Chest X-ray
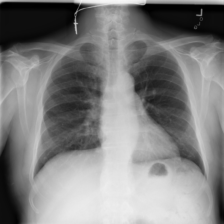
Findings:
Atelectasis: negative
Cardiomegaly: negative
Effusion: negative
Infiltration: negative
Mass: negative
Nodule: negative
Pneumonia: negative
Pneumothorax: negative
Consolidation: negative
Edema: negative
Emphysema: negative
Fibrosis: negative
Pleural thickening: negative
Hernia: negative